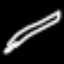
Label: pencil